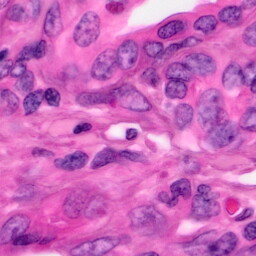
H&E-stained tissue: Pancreatic